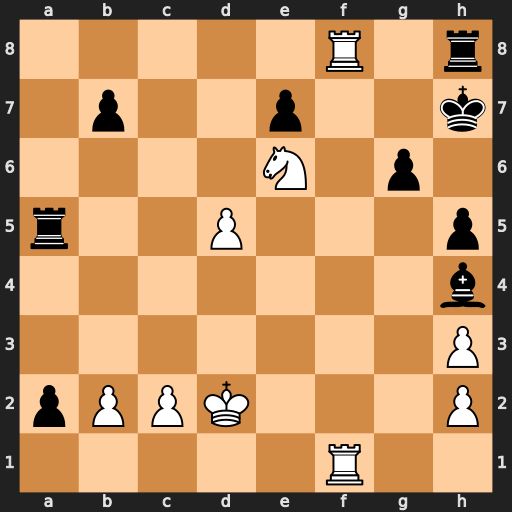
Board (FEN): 5R1r/1p2p2k/4N1p1/r2P3p/7b/7P/pPPK3P/5R2
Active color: w
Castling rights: -
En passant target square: -
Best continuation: R1f7+ Kh6 Rxh8#